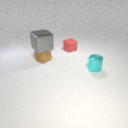
small brown rubber cube in front of small red rubber cube